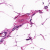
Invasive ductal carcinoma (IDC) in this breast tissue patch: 0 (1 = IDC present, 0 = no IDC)